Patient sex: M
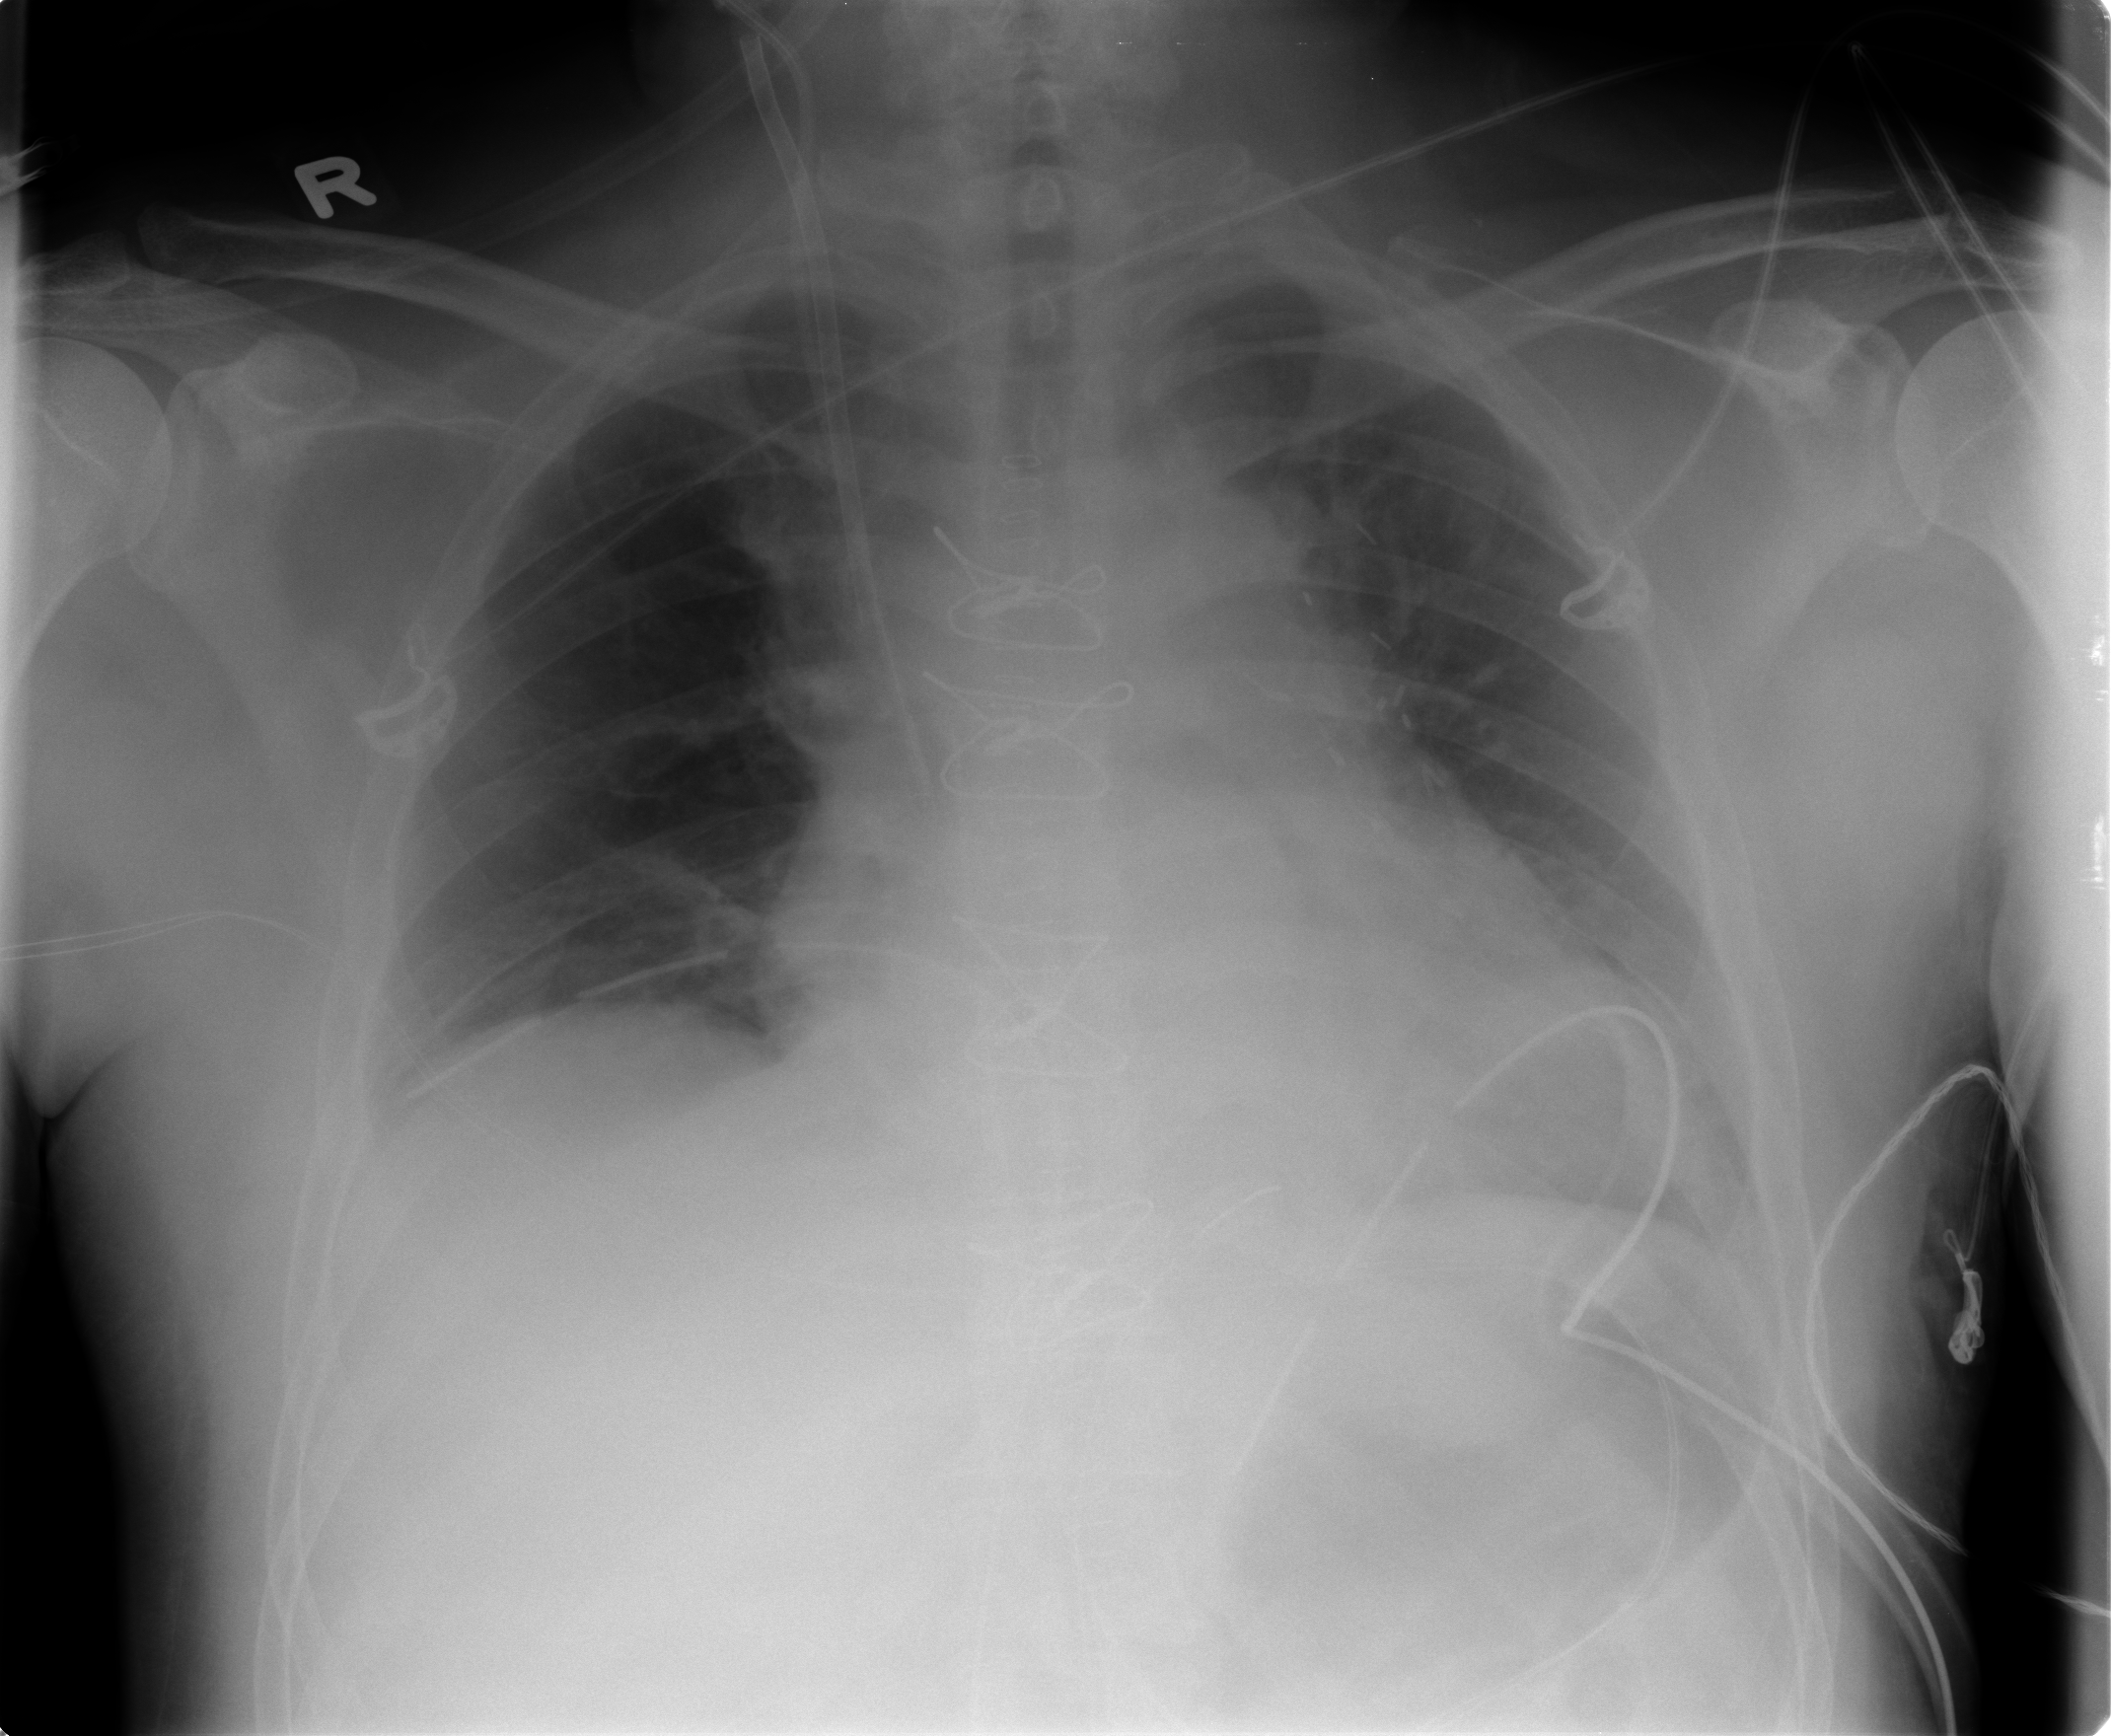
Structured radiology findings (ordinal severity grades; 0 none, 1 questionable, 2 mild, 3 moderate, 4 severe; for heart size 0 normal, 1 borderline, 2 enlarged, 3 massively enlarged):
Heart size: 1
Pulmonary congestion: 0
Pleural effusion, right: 1
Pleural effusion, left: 2
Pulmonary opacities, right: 0
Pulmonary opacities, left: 1
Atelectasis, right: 2
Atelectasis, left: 2